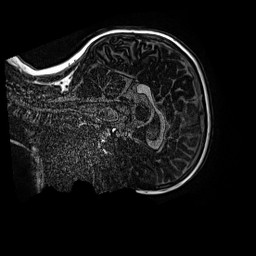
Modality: MP2RAGE
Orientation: sagittal
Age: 9
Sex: female
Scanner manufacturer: siemens
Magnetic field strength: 3 T
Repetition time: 4 s
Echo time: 0.00299 s